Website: slack
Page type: payment
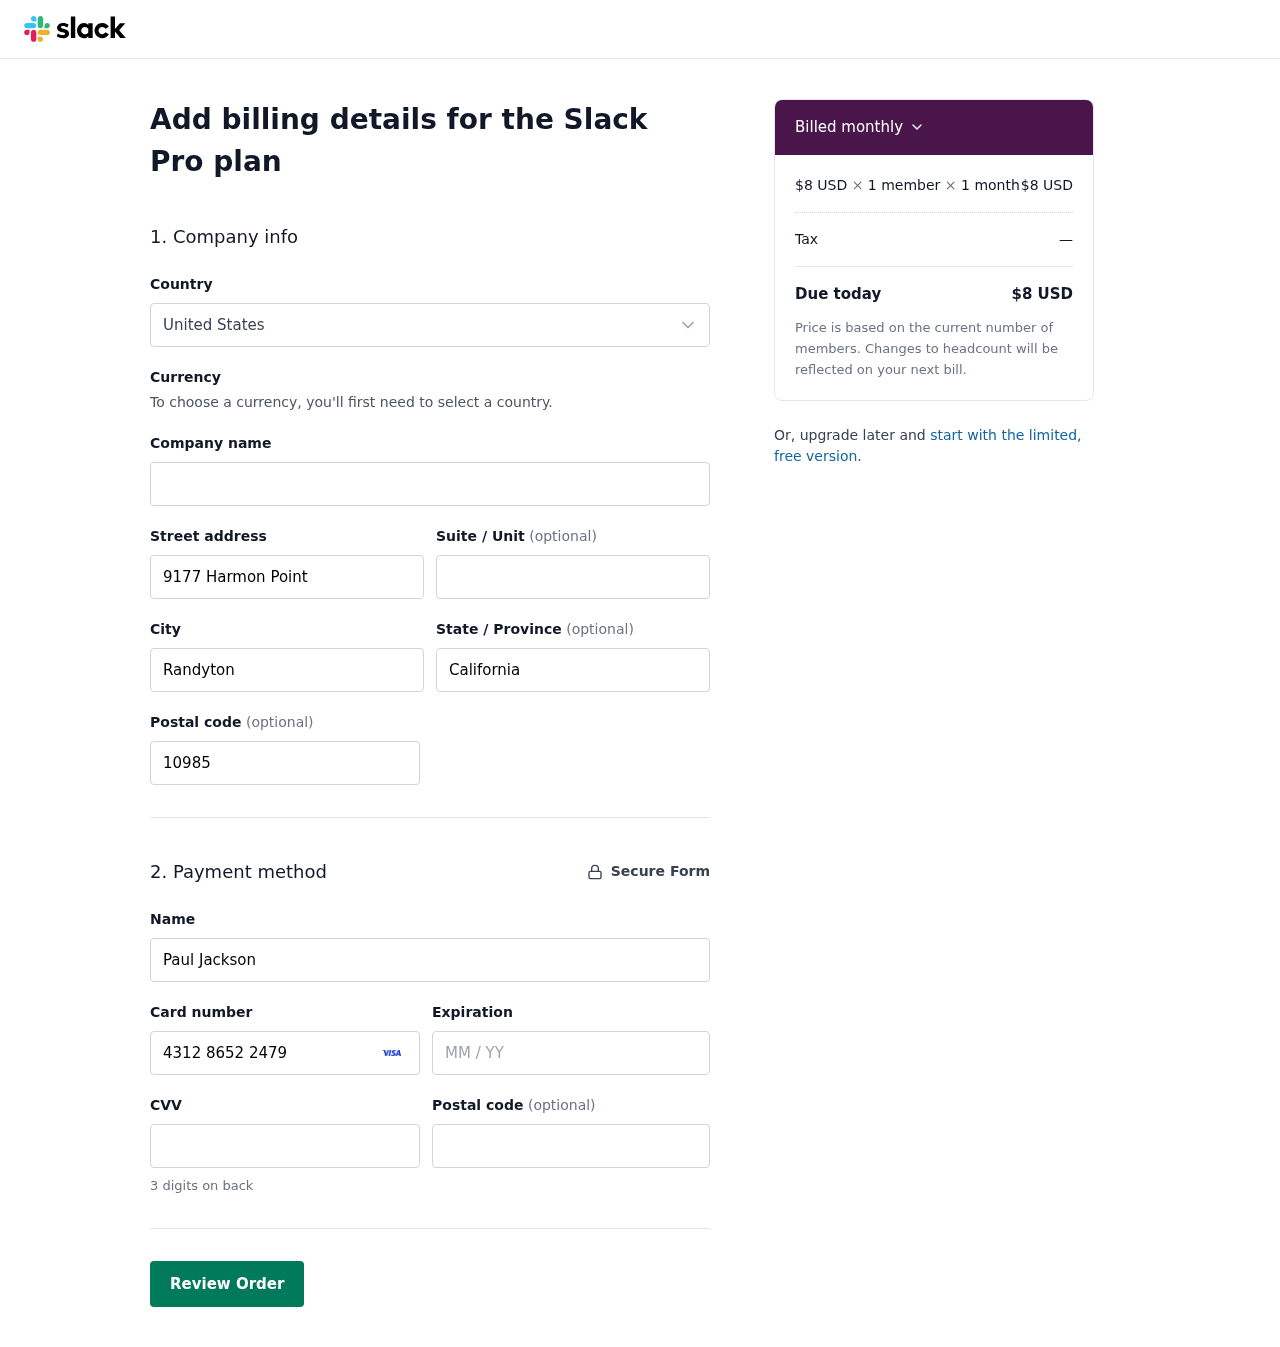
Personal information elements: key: PII_COUNTRY
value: United States
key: PII_STREET
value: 9177 Harmon Point
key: PII_CITY
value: Randyton
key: PII_STATE
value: California
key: PII_POSTCODE
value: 10985
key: PII_FULLNAME
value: Paul Jackson
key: PII_CARD_NUMBER
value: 4312 8652 2479 8794
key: PII_CARD_EXPIRY
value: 01/29
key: PII_CARD_CVV
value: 111
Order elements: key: ORDER_PRICE_PER_MEMBER
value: $8 USD
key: ORDER_NUM_MEMBERS
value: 1 member
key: ORDER_NUM_MONTHS
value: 1 month
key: ORDER_SUBTOTAL
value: $8 USD
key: ORDER_TAX
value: —
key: ORDER_TOTAL
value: $8 USD